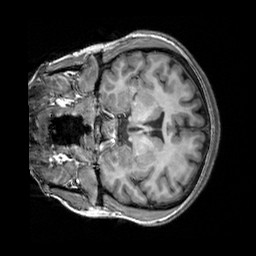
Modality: T1w
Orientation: coronal
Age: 31
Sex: female
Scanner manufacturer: siemens
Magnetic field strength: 3 T
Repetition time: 2.3 s
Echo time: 0.00303 s